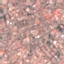
Land use / land cover class: Residential